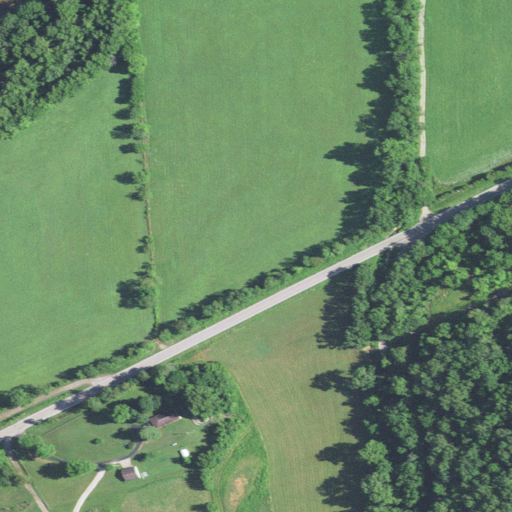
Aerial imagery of valley in Missouri named Coleman Hollow containing pasture, open development, deciduous forest, mixed forest, low intensity development, and woody wetlands